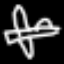
Label: airplane